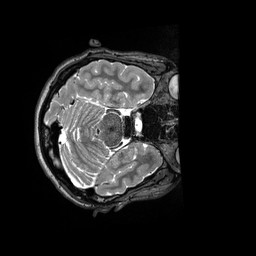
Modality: T2w
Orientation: axial
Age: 18
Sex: male
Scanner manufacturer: siemens
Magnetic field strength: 3 T
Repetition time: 3.2 s
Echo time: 0.564 s